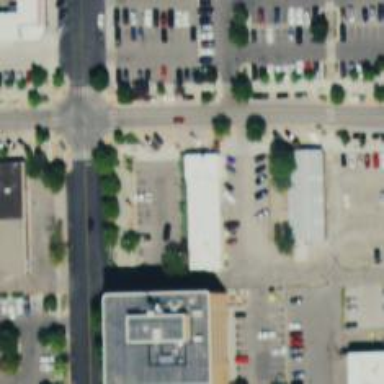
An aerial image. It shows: Parking space is available.